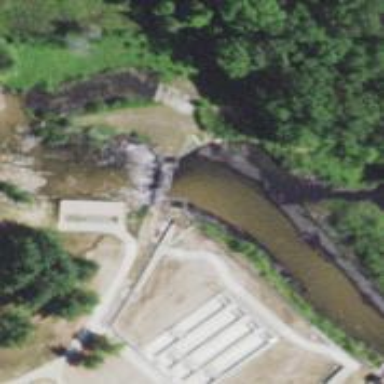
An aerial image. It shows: Fish pass along the waterway.